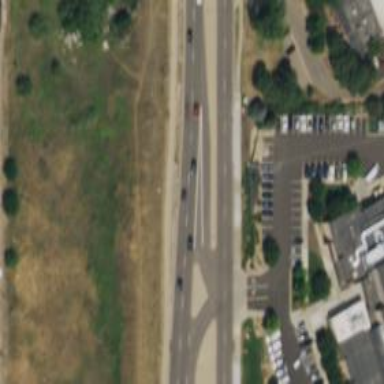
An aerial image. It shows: Asphalt road with secondary link designation.